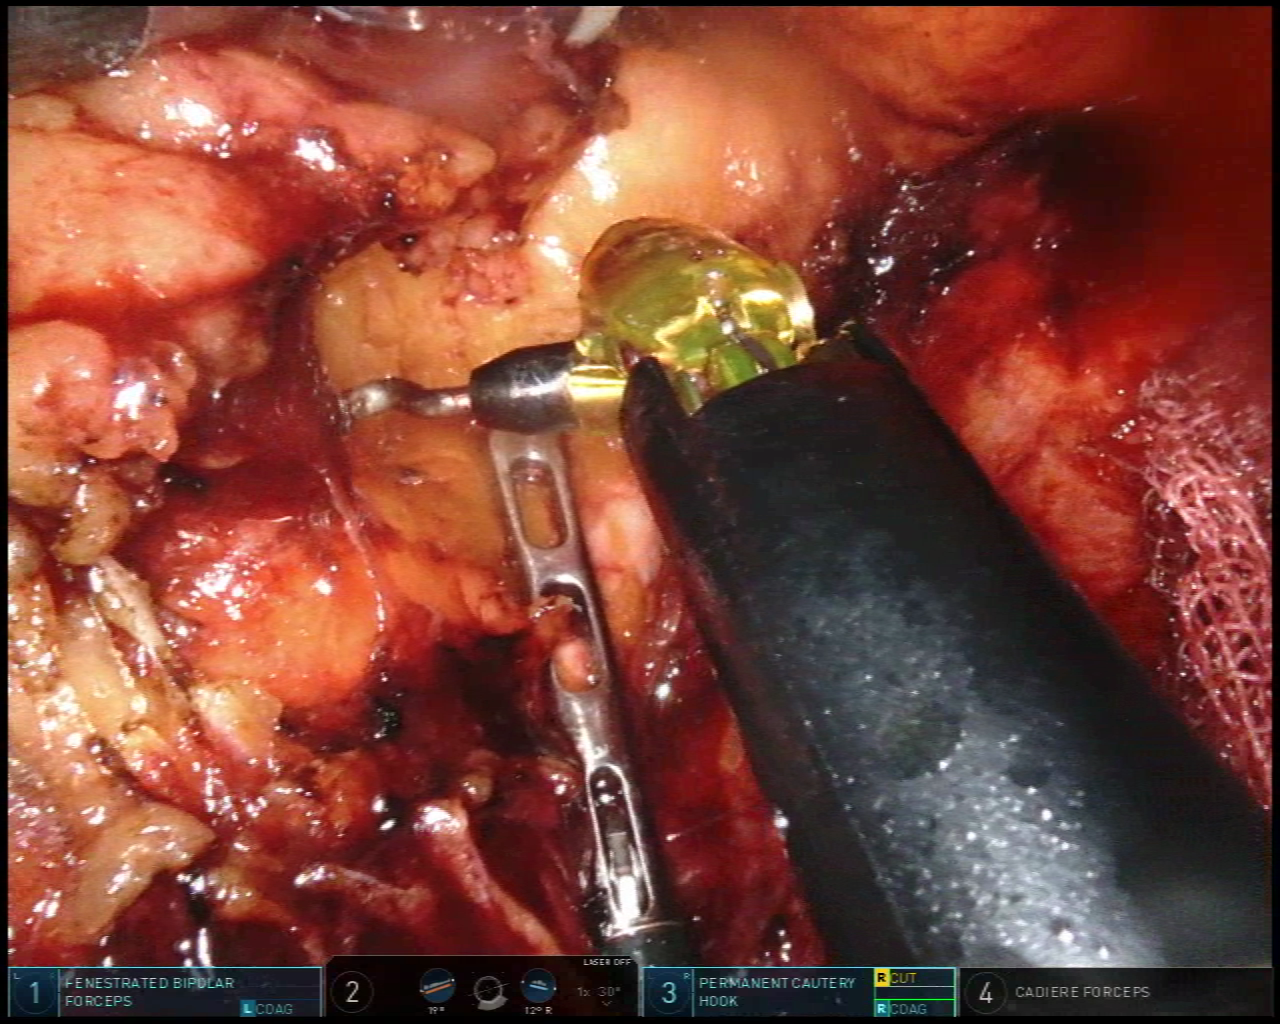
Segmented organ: pancreas
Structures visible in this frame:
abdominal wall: no
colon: no
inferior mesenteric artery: no
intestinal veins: no
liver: no
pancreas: yes
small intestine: no
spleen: no
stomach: no
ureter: no
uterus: no
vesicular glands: no